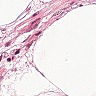
Metastatic tissue present: no